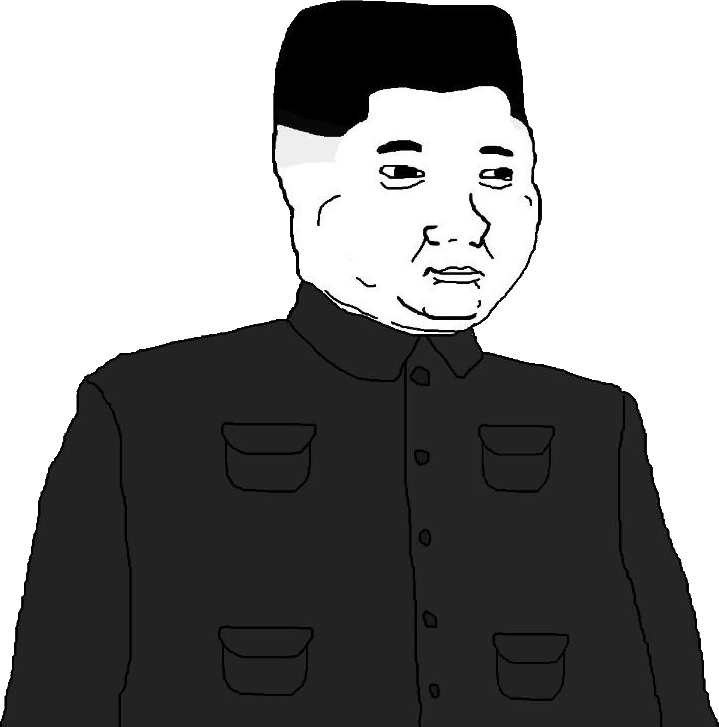
Label: 5_Doomer